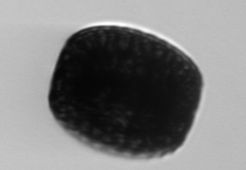
Label: Coscinodiscus